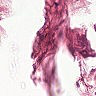
Metastatic tissue present: no